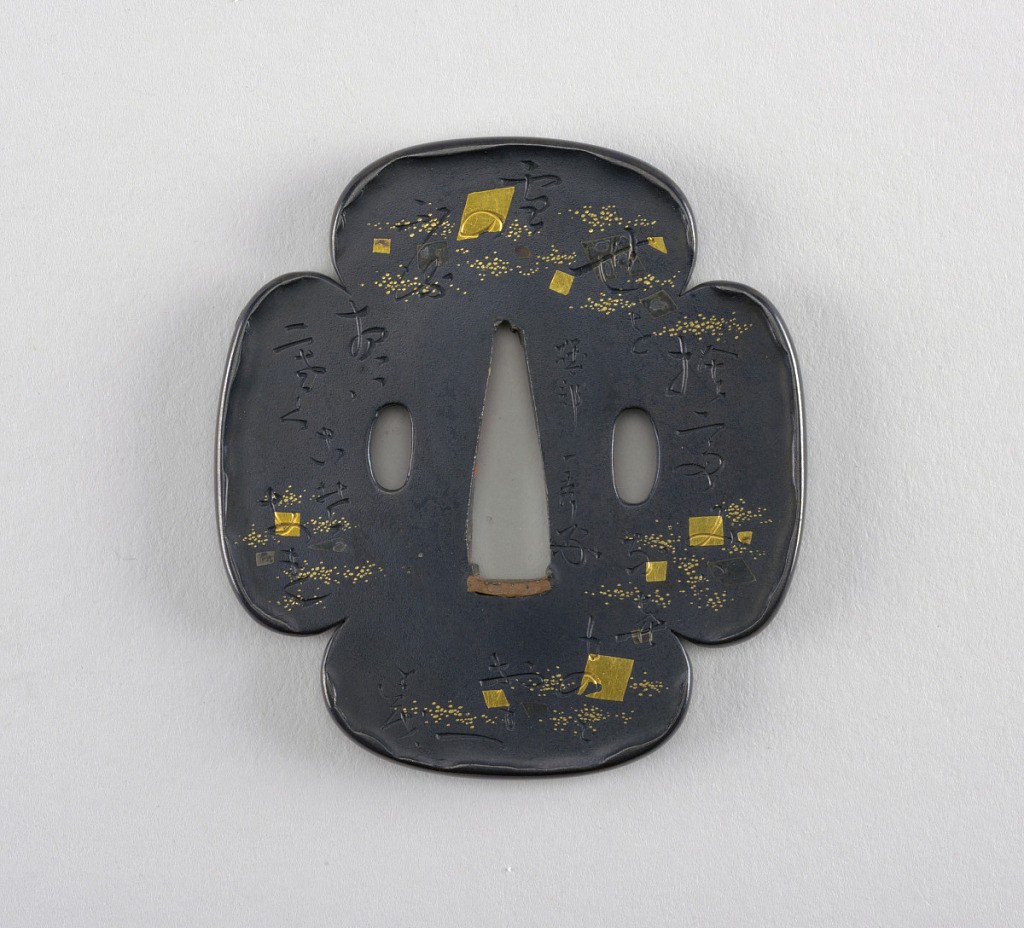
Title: Tsuba
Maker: Isobe Isshu, Japanese
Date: late 19th century
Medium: Shakudo (an alloy of copper and 3-6% gold), gold inlay
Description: At the center is the nakago-ana, an opening through which the sword passes, with remnants of sekigane (plugs added to fit the tsuba to a sword) made of shakudo (a soft copper and gold alloy). Surrounding this is the seppadai, a flat oval area that is migaki (burnished). On either side are ryō-hitsu, openings for the kozuka (utility knife) and the kogai (skewer tool). Both are hangetsu-kei (half moon) in shape.